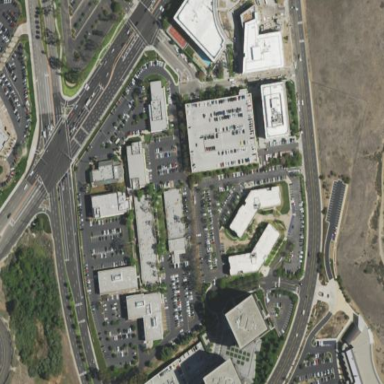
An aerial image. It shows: Commercial area.